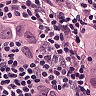
Metastatic tissue present: yes